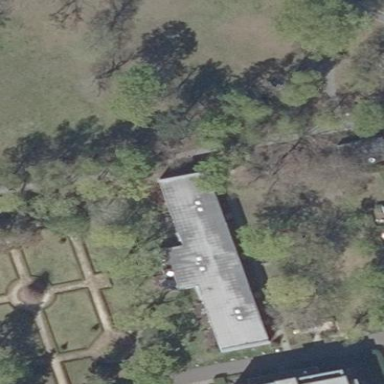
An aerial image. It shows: Historic building.